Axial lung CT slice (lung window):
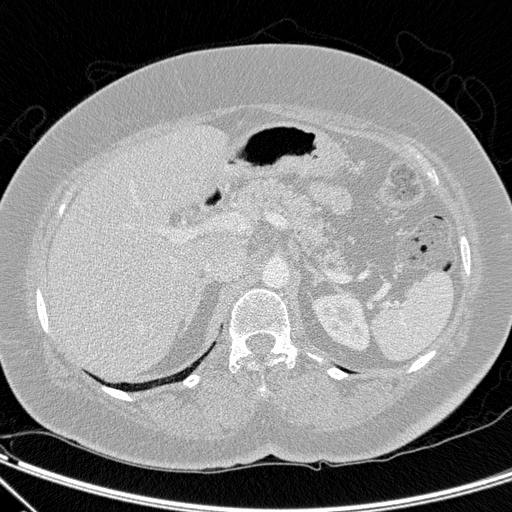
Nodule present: no